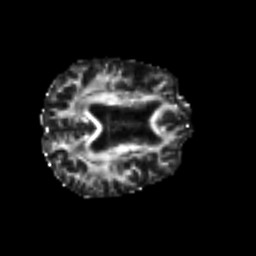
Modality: FA
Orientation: axial
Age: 76
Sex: female
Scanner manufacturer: siemens
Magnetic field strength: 3 T
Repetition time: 4.987 s
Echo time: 0.0792 s